Question:
i want to create java component looks like my picture, because i'm gonna use it manytimes in my application .my idea is add a jpanel[left panel] and a Jlable [right lable] to a jpanel[main panel]. Main panel is the final object which i want to use again and again.
so my first step is create a main panel.and try to use it as a template.but i realized it's not work as i expected .this is my template class this is the class which i going to use again and again.
'''
/////////////////////////////////////////
import java.awt.Color;
import java.awt.Dimension;
import javax.swing.JPanel;
class customCompo extends JPanel {
void customCompoMeth() {
JPanel green = new JPanel();
green.setPreferredSize(new Dimension(80, 150));
green.setBackground(Color.GREEN);
}
}
//////////////////////////////////////////////
'''
i have a another class which consist main method.here it is.how i use my above template again and again.
'''
////////////////////////////////////////////////////////////////////
customCompo c1=new customCompo();
jPanel1.add(c1);
///////////////////////////////////////////////////////////////////
'''
what i'm doing here is create new instance and add it to a component in this case Jpanel1.but it's not working .it gives me errors .i need a help what's my wrong ?am i completely wrong?
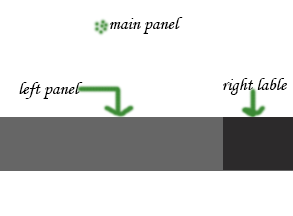
Answer: If I am able to understand the question in the correct way now, you simply wanted to create one 'JPanel' with some added thingies to it, that one can reuse again and again, without writing the whole code. If that be the case, one simply needs to extend the 'JPanel' and simply put the modifications one needs and reuse it, whereever needed, as already said by @peeskillet.
Do see this code example, and see if this is what you referring to:
'''
import java.awt.*;
import java.awt.event.*;
import java.util.Random;
import javax.swing.*;
import javax.swing.border.EmptyBorder;
public class ExampleTemplate {
private static final int GAP = 5;
private void displayGUI() {
JFrame frame = new JFrame("Swing Worker Example");
frame.setDefaultCloseOperation(JFrame.DISPOSE_ON_CLOSE);
JPanel contentPane = new JPanel();
contentPane.setLayout(new GridLayout(0, 1, GAP, GAP));
contentPane.setBorder(new EmptyBorder(GAP, GAP, GAP, GAP));
contentPane.add(new TemplatePanel());
contentPane.add(new TemplatePanel());
contentPane.add(new TemplatePanel());
frame.setContentPane(contentPane);
frame.pack();
frame.setLocationByPlatform(true);
frame.setVisible(true);
}
public static void main(String[] args) {
Runnable runnable = new Runnable() {
@Override
public void run() {
new ExampleTemplate().displayGUI();
}
};
EventQueue.invokeLater(runnable);
}
}
class TemplatePanel extends JPanel {
private Random r;
private JPanel leftPanel;
private static final int GAP = 5;
private GridBagConstraints gbc;
public TemplatePanel() {
r = new Random();
setOpaque(true);
setBackground(getRandomColor());
setLayout(new BorderLayout(GAP, GAP));
JPanel footerPanel = getPanel();
footerPanel.setLayout(new GridBagLayout());
gbc = new GridBagConstraints();
gbc.anchor = GridBagConstraints.FIRST_LINE_START;
gbc.insets = new Insets(GAP, GAP, GAP, GAP);
gbc.gridx = 0;
gbc.gridy = 0;
gbc.weightx = 0.8;
gbc.weighty = 1.0;
leftPanel = getPanel();
footerPanel.add(leftPanel, gbc);
gbc.gridx = 1;
gbc.weightx = 0.2;
JLabel rightLabel = new JLabel("Right Label", JLabel.CENTER);
footerPanel.add(rightLabel);
JLabel centerLabel = new JLabel("Main Panel", JLabel.CENTER);
add(centerLabel, BorderLayout.CENTER);
add(footerPanel, BorderLayout.PAGE_END);
}
private JPanel getPanel() {
JPanel panel = new JPanel();
panel.setOpaque(true);
panel.setBackground(getRandomColor());
return panel;
}
private Color getRandomColor() {
return new Color(r.nextFloat(), r.nextFloat(),
r.nextFloat(), r.nextFloat());
}
@Override
public Dimension getPreferredSize() {
return new Dimension(300, 200);
}
}
'''